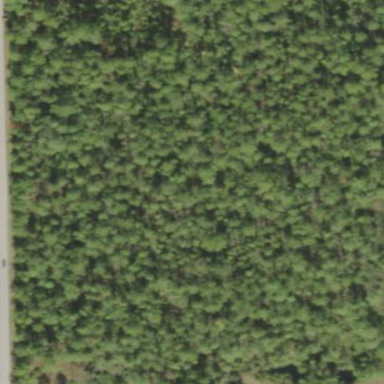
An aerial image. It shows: Woodland with needle-leaved trees.